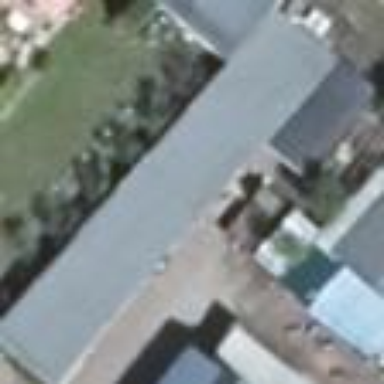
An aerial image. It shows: Shed.